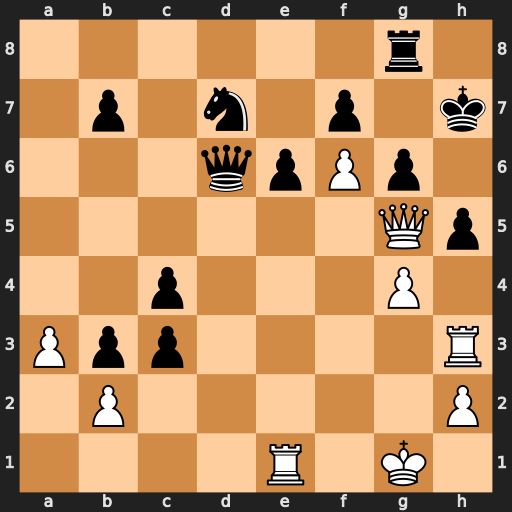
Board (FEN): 6r1/1p1n1p1k/3qpPp1/6Qp/2p3P1/Ppp4R/1P5P/4R1K1
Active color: w
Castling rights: -
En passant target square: -
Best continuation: Rxh5+ gxh5 Qxh5#